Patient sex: F
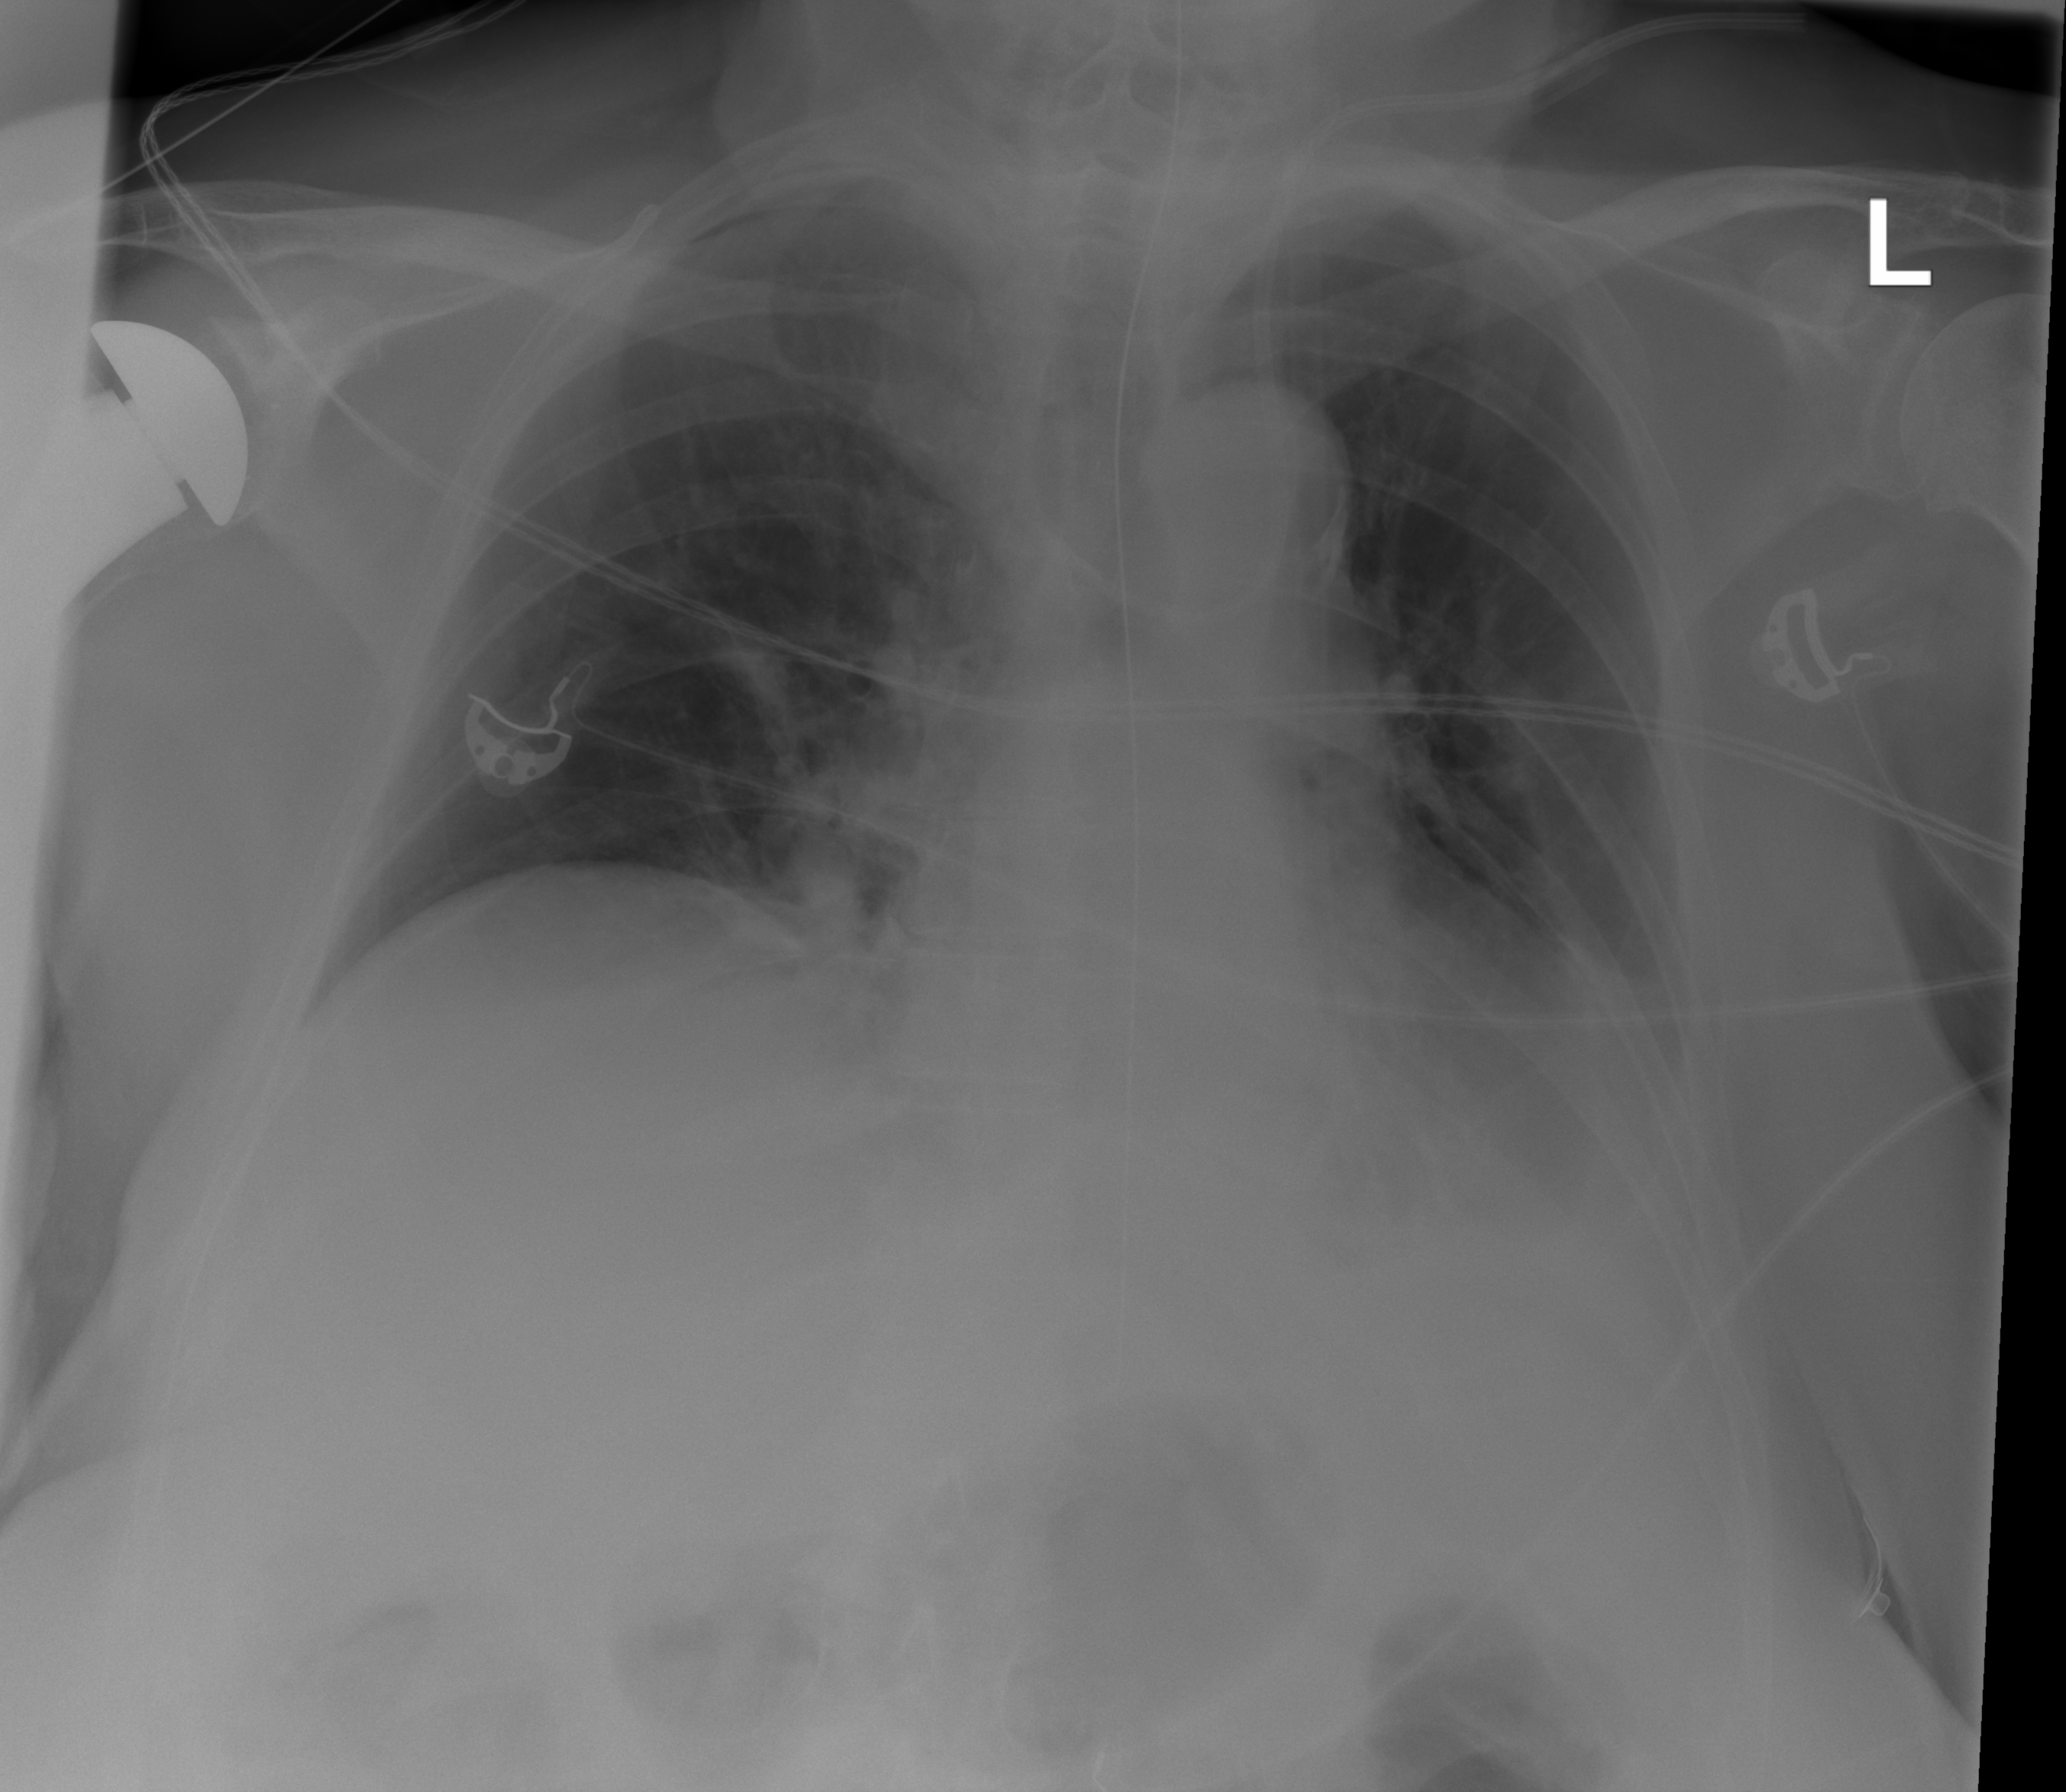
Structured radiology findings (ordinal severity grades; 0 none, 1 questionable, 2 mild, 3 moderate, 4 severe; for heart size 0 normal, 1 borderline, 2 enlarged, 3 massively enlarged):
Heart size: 0
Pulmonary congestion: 0
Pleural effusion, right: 2
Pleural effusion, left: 2
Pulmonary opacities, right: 0
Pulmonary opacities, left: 1
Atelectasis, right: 0
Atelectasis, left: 2